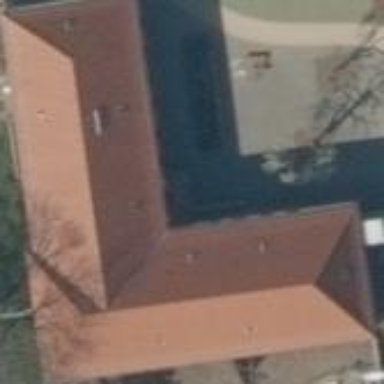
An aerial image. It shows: Kindergarten building.